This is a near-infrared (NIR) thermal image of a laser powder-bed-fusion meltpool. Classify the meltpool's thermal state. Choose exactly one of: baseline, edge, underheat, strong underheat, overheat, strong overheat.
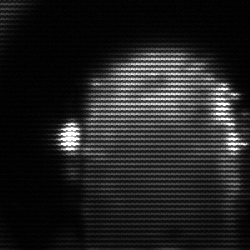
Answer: baseline